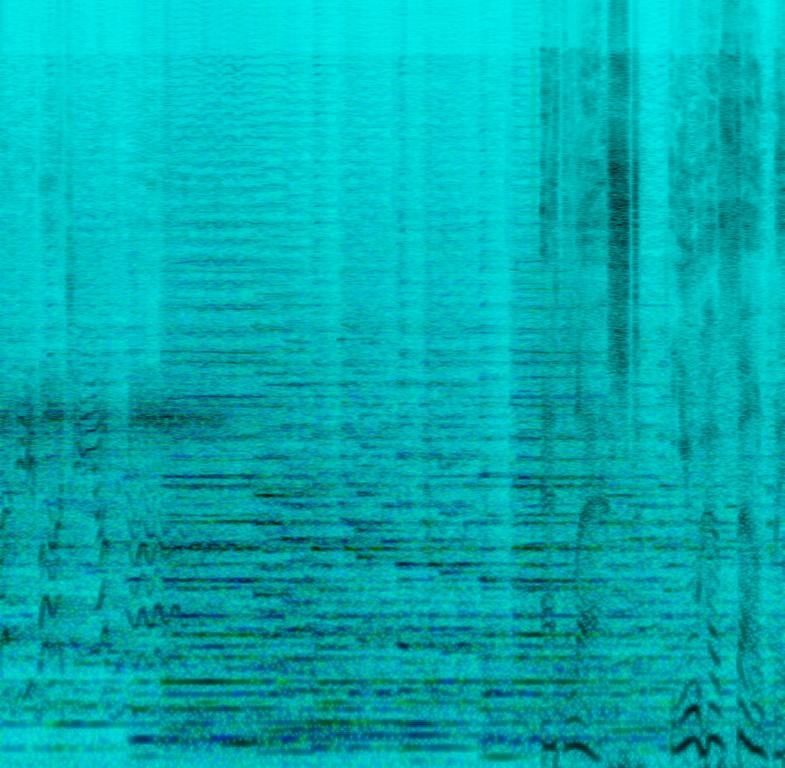
The low quality recording features a classical song that consists of passionate male opera vocal singing over wide strings melody, wide brass melody and woodwinds melody, over which there is a fruity male vocal talking. It sounds passionate, epic and powerful - like something for commercial.